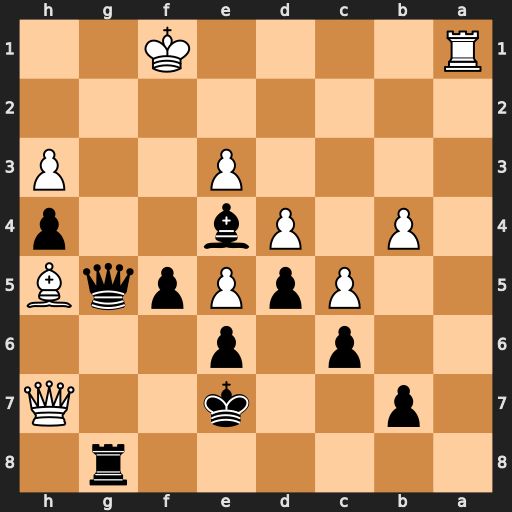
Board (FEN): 6r1/1p2k2Q/2p1p3/2PpPpqB/1P1Pb2p/4P2P/8/R4K2
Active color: b
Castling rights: -
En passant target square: -
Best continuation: Rg7 Qxg7+ Qxg7